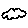
Label: cloud